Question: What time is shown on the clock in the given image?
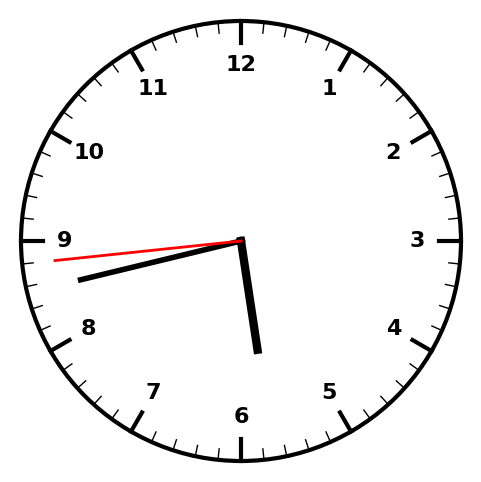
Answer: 05:42:44